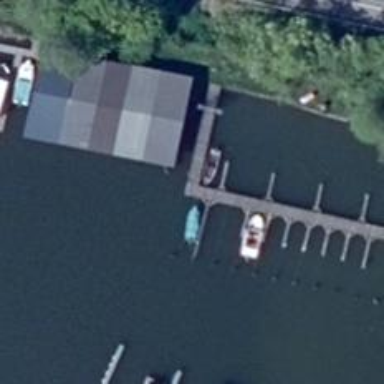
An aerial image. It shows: Man-made pier.